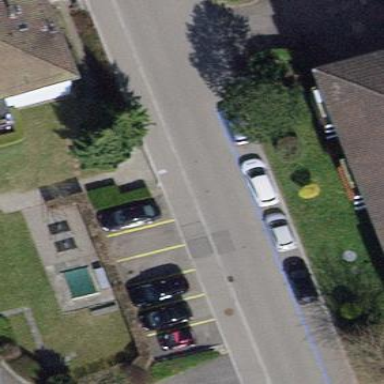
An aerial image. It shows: Street-side parking area.